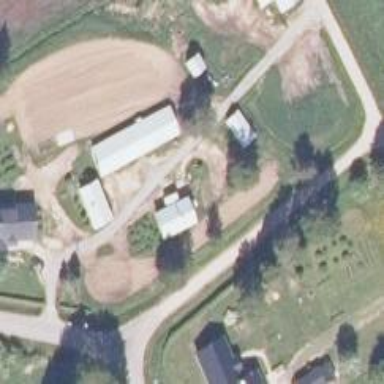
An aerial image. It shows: Farmyard area.